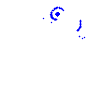
Particle: kaon